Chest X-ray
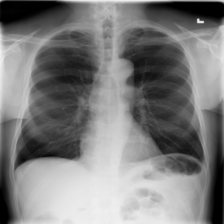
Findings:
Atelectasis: negative
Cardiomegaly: negative
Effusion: negative
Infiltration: negative
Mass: negative
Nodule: negative
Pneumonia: negative
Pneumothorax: negative
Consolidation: negative
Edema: negative
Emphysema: negative
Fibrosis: negative
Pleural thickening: negative
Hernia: negative